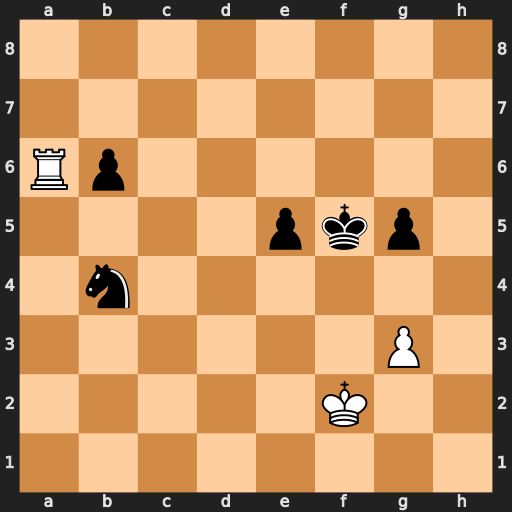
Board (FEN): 8/8/Rp6/4pkp1/1n6/6P1/5K2/8
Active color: w
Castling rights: -
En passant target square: -
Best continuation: g4+ Kxg4 Ra4